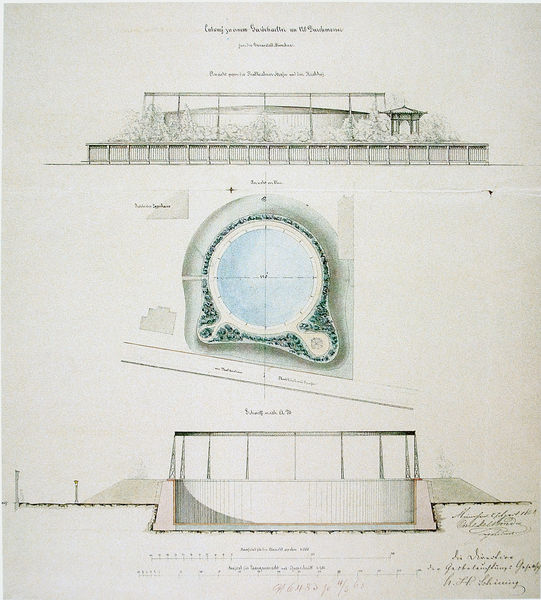
Titel: Gaswerk München, Gasbehälter - Aufriss, Grundriss und Schnitt
Standort: München
Institution: Stadtarchiv, Lokalbaukommission
Schlagwörter: baum, berg, blau, wasser, weiß, bäume, grün, landschaft, see, teich, blumen, braun, fenster, glas, pfeiler, skizze, strasse, stützen, zeichnung, anlage, dach, gebäude, haus, park, weg, zaun, zylinder, architektur, boden, insel, pflanzen, brunnen, kreis, rund, turm, garten, schrift, ansicht, tribüne, dächer, mauer, grafik, graphik, grube, tor, halle, aufsicht, panorama, senke, eingang, eisen, keller, stütze, unterschrift, buch, münchen, draufsicht, becken, druck, schnitt, text, beschriftung, kugel, entwurf, chinesisch, china, beete, rabatte, graben, plan, tempel, pavillon, entwürfe, pavillion, querschnitt, pagode, geometrie, waser, handschrift, wintergarten, beschreibung, legende, speicher, grundriss, begrünung, massstab, aufriss, zeichung, bauplan, rondell, silo, gasometer, zentralbau, aufrisse, fundament, stadion, rundbau, schwimmbad, skala, planung, becke, grubde, kres, vogelsicht, lau, kläranlage, wasserbassin, wasserbehälter, unterschirft, eingelassen, reservoir, wasserspeicher, 19. jahrhundert, 1945, brunnnen, anlge, planarchitektur